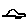
Label: car